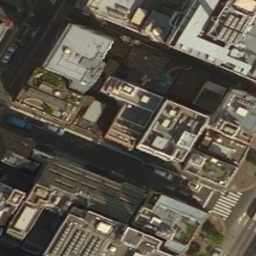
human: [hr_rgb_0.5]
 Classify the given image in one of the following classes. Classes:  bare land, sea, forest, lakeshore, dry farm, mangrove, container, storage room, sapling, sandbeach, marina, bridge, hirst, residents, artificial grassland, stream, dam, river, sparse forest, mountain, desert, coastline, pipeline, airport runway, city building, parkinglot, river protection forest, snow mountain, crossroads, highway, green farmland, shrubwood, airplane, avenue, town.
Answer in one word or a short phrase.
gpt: city building